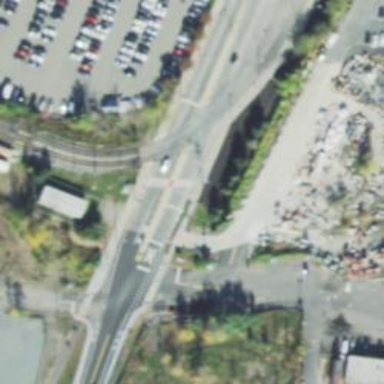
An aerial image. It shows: Railway crossing.